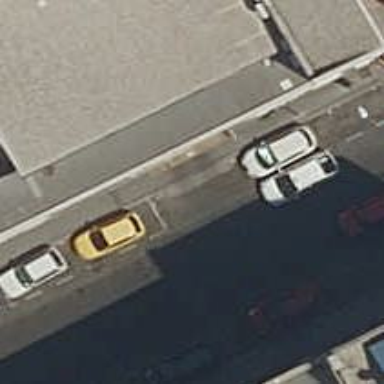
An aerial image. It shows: Car repair shop.